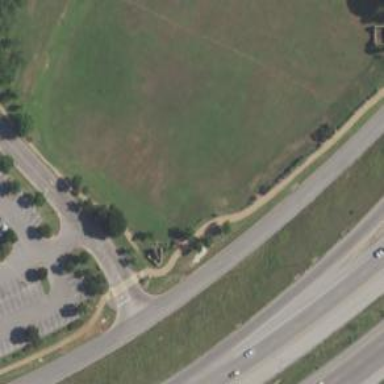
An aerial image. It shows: Cycleway.